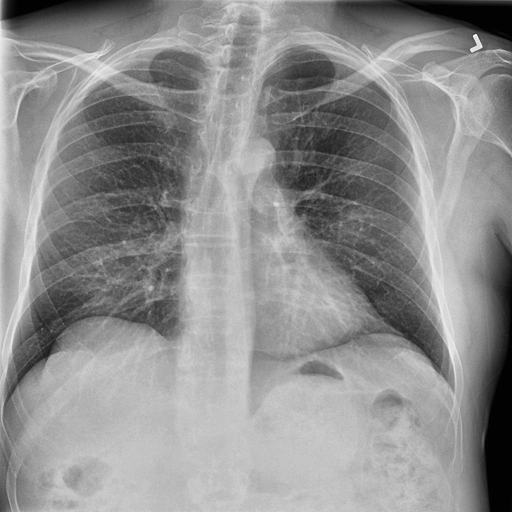
Finding: NORMAL